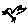
Label: bird